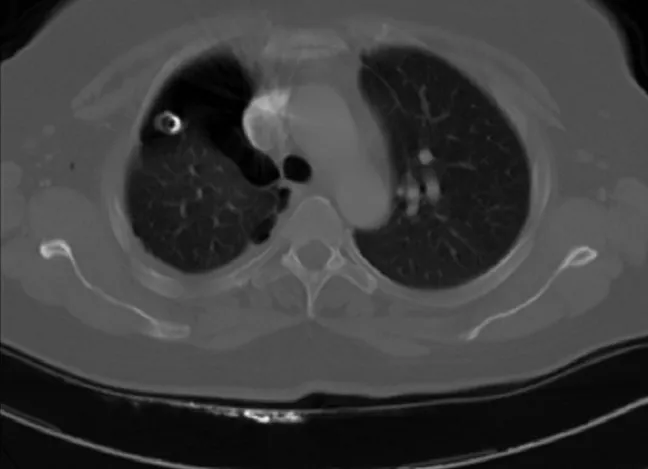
Pneumothorax complicating cavitary lesion.
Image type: radiology (ct)